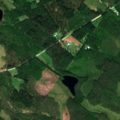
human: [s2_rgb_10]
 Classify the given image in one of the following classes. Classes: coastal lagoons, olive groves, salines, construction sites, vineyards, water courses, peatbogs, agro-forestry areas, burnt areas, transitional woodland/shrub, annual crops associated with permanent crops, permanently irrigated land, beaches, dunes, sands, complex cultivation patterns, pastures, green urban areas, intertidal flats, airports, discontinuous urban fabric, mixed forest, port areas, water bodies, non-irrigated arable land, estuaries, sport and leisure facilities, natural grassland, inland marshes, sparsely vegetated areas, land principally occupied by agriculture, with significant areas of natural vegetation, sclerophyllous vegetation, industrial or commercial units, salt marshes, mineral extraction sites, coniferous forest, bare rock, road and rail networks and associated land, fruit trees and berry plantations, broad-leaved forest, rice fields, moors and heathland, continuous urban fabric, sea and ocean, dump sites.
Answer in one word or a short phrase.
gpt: coniferous forest, mixed forest, transitional woodland/shrub